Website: home-depot
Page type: customer-info-address
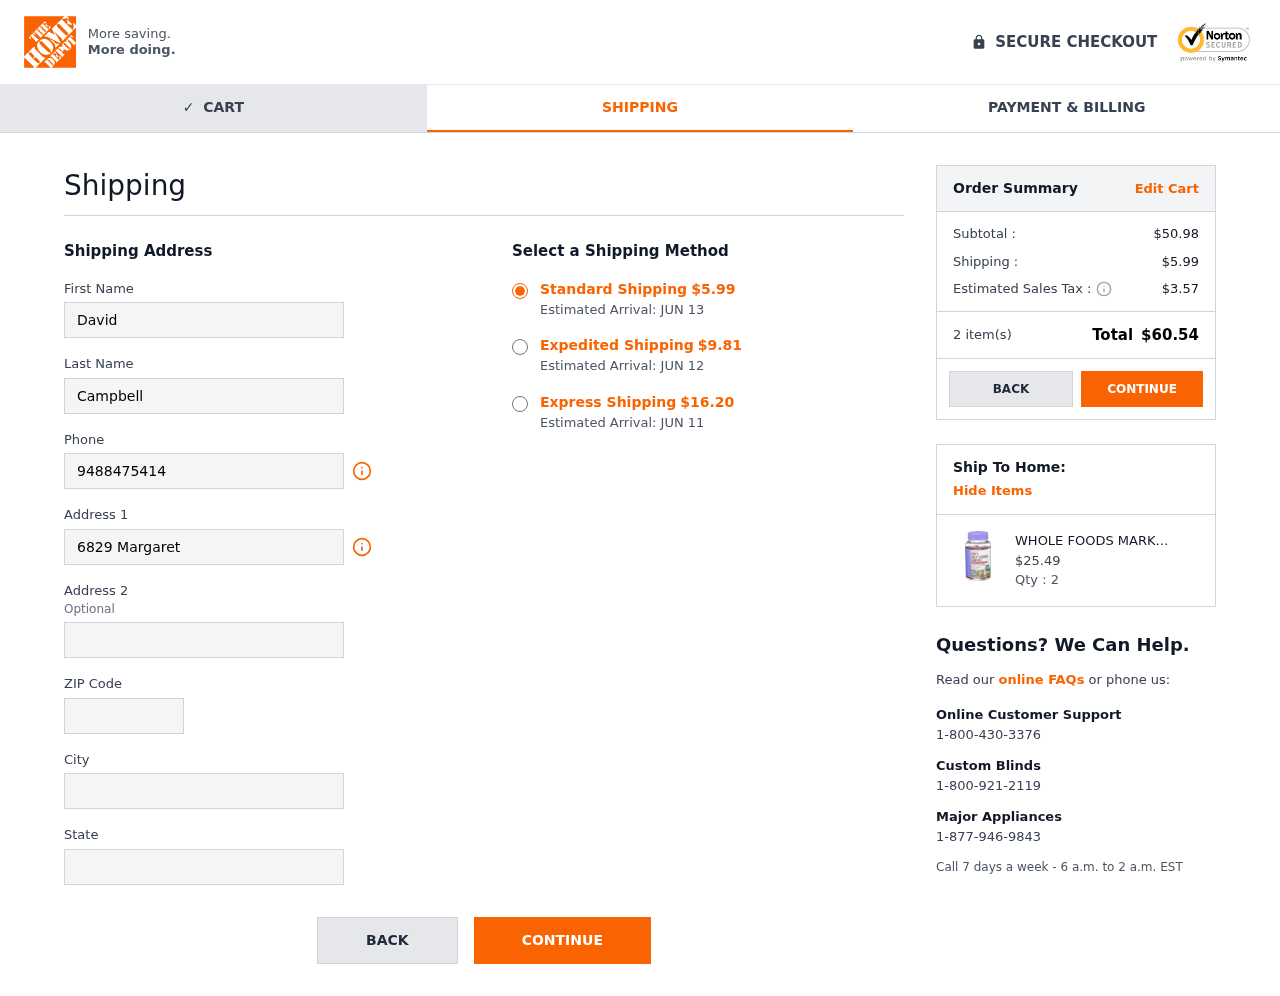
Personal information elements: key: PII_CITY
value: Paynemouth
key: PII_FIRSTNAME
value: David
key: PII_LASTNAME
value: Campbell
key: PII_PHONE
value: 9488475414
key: PII_POSTCODE
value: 54426
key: PII_STATE
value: Maine
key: PII_STREET
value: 6829 Margaret Wells Suite 266
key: PII_STREET2
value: Suite 688
Product elements: key: PRODUCT1_NAME
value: WHOLE FOODS MARKET Organic Multi for Men Gummy, 90 CT
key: PRODUCT1_PRICE
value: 25.49
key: PRODUCT1_QUANTITY
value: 2
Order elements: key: ORDER_SHIPPING_COST
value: $5.99
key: ORDER_DELIVERY_DATE
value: Estimated Arrival: JUN 13
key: ORDER_SHIPPING_COST_EXPEDITED
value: $9.81
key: ORDER_DELIVERY_DATE_EXPEDITED
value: Estimated Arrival: JUN 12
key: ORDER_SHIPPING_COST_EXPRESS
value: $16.20
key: ORDER_DELIVERY_DATE_EXPRESS
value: Estimated Arrival: JUN 11
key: ORDER_SUBTOTAL
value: $50.98
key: ORDER_TAX
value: $3.57
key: ORDER_NUM_ITEMS
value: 2 item(s)
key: ORDER_TOTAL
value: $60.54